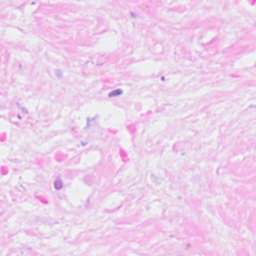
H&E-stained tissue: Breast